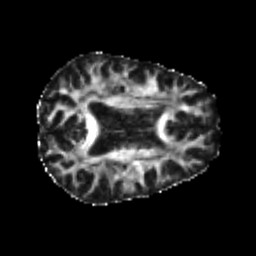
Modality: FA
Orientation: axial
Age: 23
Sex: female
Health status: healthy
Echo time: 0.074 s